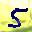
Label: 5